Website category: sports
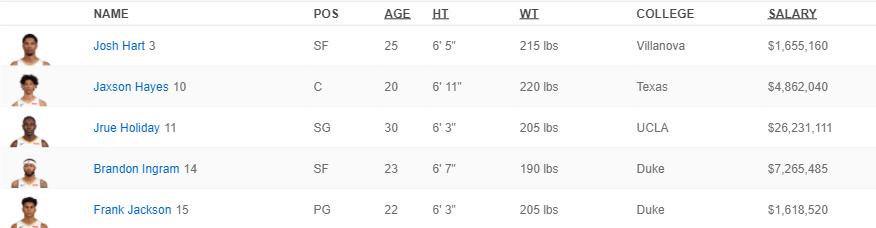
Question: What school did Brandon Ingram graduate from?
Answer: Duke

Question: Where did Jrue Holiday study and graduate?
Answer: UCLA

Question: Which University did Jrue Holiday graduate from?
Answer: UCLA

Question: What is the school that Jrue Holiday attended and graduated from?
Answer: UCLA

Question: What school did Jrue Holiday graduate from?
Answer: UCLA

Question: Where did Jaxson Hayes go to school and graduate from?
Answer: Texas

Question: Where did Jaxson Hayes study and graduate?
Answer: Texas

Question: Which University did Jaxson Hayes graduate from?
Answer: Texas

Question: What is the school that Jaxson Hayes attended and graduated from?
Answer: Texas

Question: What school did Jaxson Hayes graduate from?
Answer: Texas

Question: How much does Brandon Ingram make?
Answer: $7,265,485

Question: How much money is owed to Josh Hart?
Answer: $1,655,160

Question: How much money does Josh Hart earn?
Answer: $1,655,160

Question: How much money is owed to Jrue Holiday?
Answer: $26,231,111

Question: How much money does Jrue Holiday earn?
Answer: $26,231,111

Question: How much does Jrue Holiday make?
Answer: $26,231,111

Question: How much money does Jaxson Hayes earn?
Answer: $4,862,040

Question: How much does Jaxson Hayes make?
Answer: $4,862,040

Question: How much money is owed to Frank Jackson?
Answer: $1,618,520

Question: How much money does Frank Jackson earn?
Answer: $1,618,520

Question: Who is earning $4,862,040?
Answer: Jaxson Hayes

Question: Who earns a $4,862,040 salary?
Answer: Jaxson Hayes

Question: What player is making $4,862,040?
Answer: Jaxson Hayes

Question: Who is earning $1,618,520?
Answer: Frank Jackson

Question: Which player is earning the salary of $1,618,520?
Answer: Frank Jackson

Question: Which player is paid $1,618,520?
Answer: Frank Jackson

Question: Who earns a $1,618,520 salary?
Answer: Frank Jackson

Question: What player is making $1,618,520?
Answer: Frank Jackson

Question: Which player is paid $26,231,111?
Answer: Jrue Holiday

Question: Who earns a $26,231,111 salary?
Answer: Jrue Holiday

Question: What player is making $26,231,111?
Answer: Jrue Holiday

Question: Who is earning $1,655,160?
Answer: Josh Hart

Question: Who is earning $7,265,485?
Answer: Brandon Ingram

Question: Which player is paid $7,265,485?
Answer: Brandon Ingram

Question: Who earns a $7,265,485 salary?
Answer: Brandon Ingram

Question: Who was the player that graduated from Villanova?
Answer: Josh Hart

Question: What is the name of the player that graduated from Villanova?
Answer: Josh Hart

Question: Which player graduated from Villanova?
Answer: Josh Hart

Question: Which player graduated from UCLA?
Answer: Jrue Holiday

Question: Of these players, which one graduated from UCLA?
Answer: Jrue Holiday

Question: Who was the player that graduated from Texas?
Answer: Jaxson Hayes

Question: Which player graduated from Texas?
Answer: Jaxson Hayes

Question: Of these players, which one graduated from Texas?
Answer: Jaxson Hayes